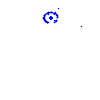
Particle: pion